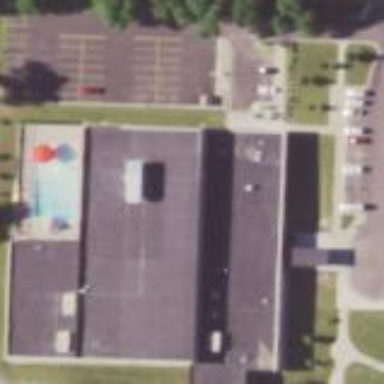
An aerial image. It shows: Sports centre building.